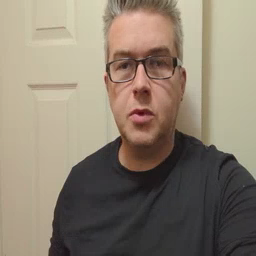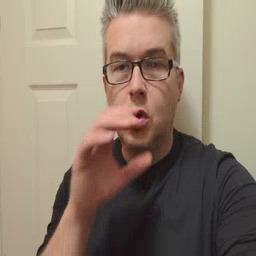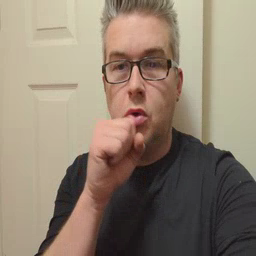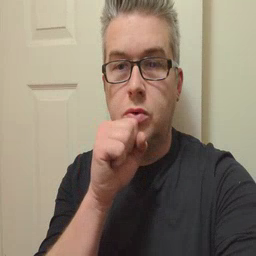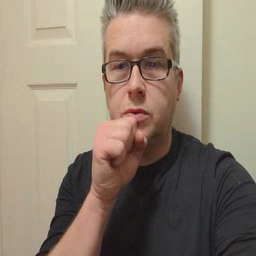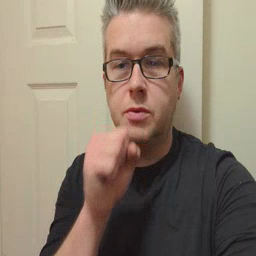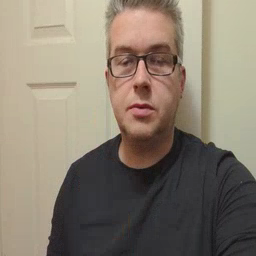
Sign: orange